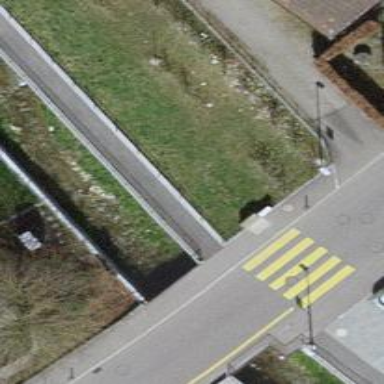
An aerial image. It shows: Sidewalk.